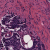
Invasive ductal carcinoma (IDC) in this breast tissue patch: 0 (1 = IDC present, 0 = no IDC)